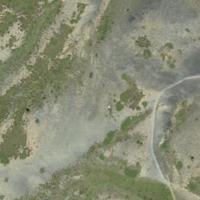
EUNIS habitat code: 26
Species observed at this site:
Viola calcarata